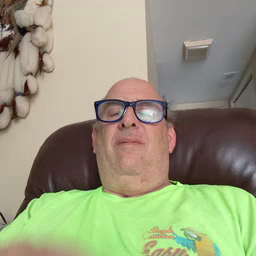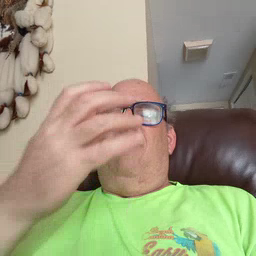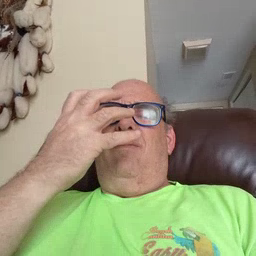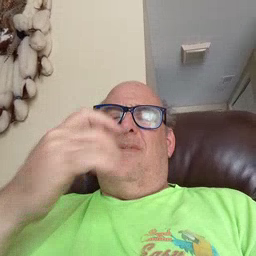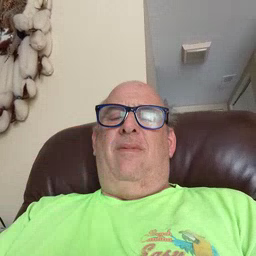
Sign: mad